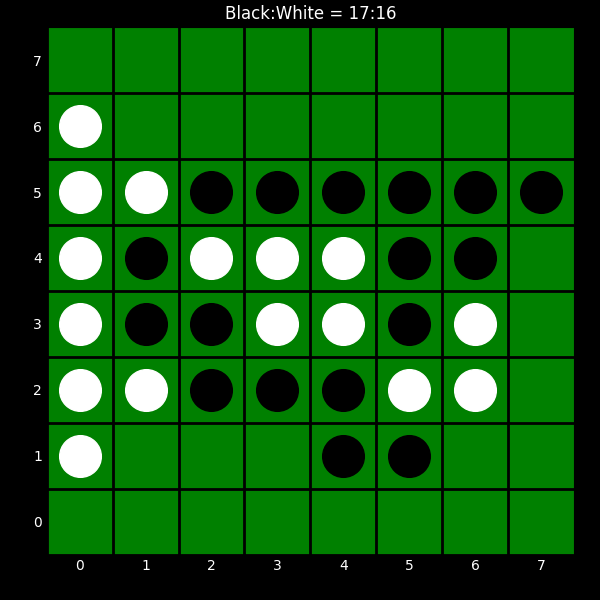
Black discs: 17
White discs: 16